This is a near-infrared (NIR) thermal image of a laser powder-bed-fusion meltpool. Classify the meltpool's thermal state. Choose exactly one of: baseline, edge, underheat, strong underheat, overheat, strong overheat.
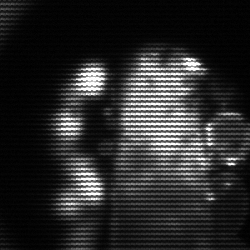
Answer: strong underheat